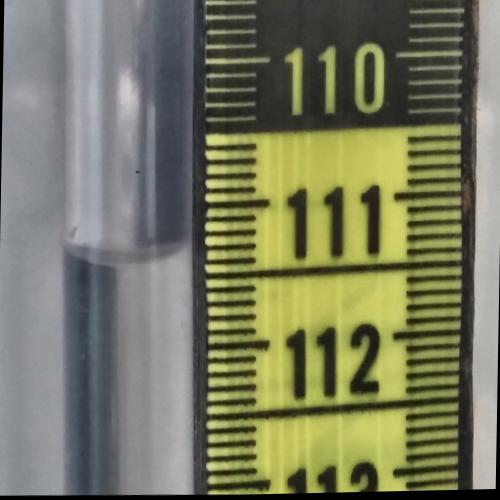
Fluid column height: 111.3 cm